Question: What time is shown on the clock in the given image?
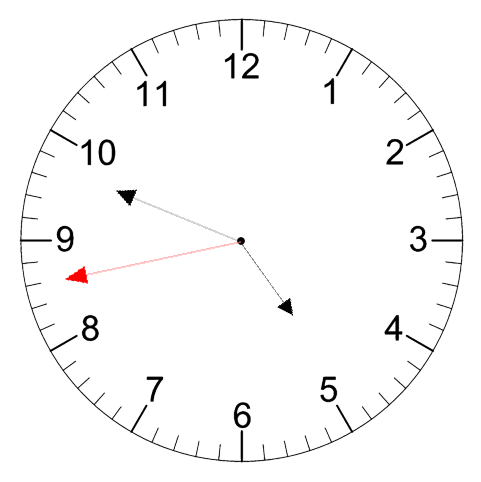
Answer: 04:48:43